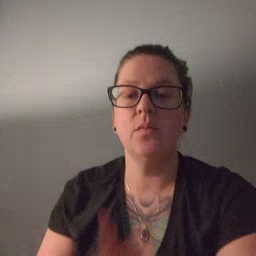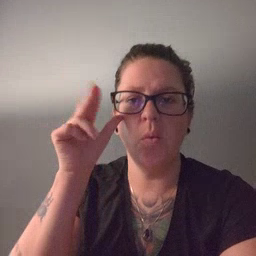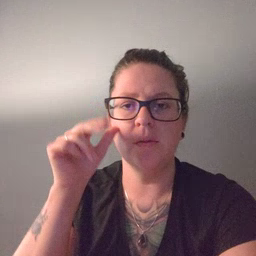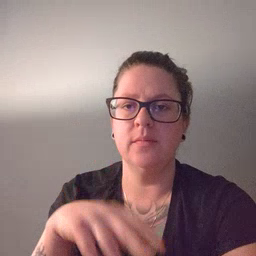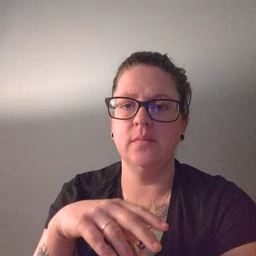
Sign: horse